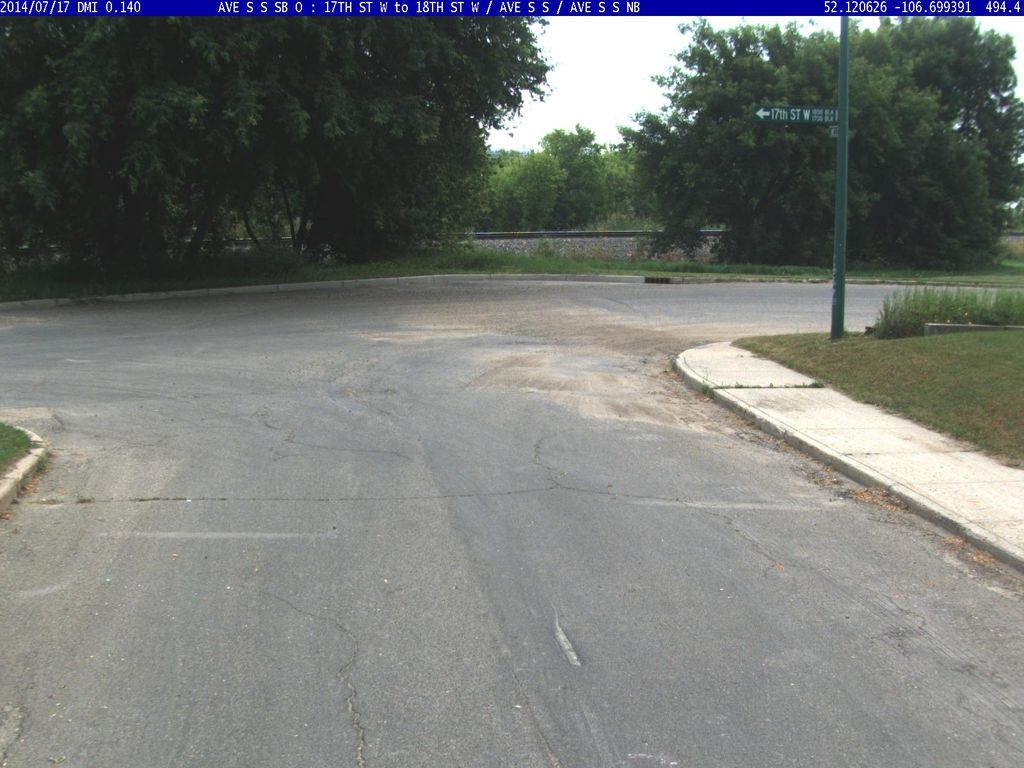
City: saskatoon